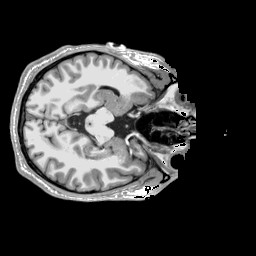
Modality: T1w
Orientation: coronal